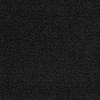
Atmospheric dust classification: dusty